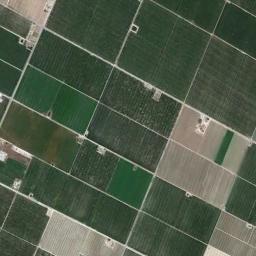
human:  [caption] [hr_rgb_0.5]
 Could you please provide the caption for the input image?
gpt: Many neatly arranged dark green, light green and tan mixed rectangular farmlands of different sizes .

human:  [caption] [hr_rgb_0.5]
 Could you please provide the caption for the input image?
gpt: There are some green and uncovered rectangular farmland .

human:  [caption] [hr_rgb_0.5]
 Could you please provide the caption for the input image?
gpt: There are rectangular farmlands of varying sizes .

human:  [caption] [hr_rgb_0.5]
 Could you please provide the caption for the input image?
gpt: Some rectangular farmlands of different colors are neatly lay out on the ground .

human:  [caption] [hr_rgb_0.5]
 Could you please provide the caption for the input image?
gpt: There are some green rectangular farmlands distributed neatly .